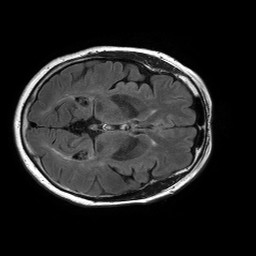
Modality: FLAIR
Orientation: axial
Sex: female
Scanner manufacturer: philips
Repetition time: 11 s
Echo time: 0.125 s